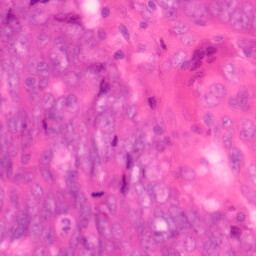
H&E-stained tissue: Colon